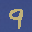
Label: 9